Question: I'm using the Darcula theme in Intelli IDEAJ because it is easier on the eyes, but it seems to only affect the editor.
It really doesn't do much for me, since everything else (menus, etc.) are unaffected and contrast harshly.
Is there a way for me to change these as well?

I believe I saw someone do this once, but I may have been mistaken and looking at another IDE.
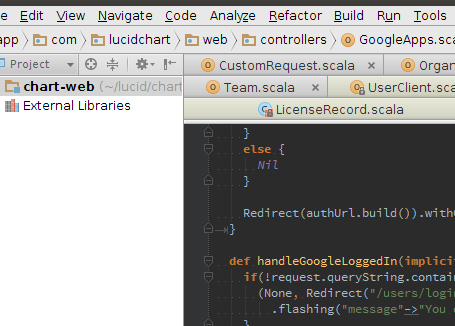
Answer: Quickest way: 'View menu' -> 'Quick Switch Scheme' -> '5. Switch Look and Feel' -> 'Darcula'